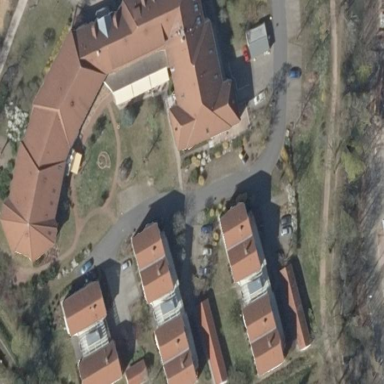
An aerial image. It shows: Residential building.